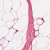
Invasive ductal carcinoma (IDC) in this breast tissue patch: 0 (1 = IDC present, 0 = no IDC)